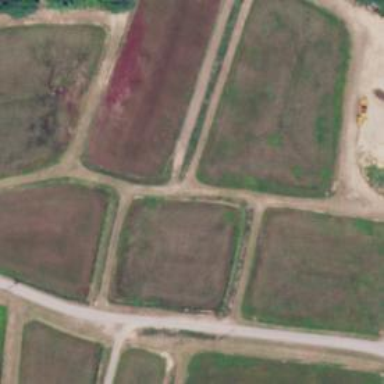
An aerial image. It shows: Farmland with cranberries as the main crop.